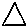
Label: triangle